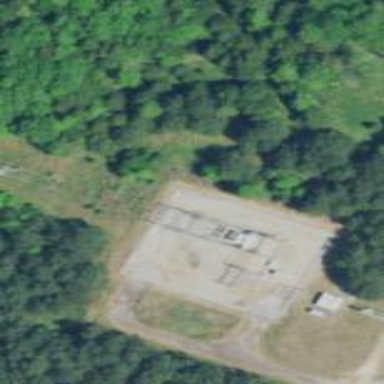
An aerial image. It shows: Industrial power substation enclosed by fence.